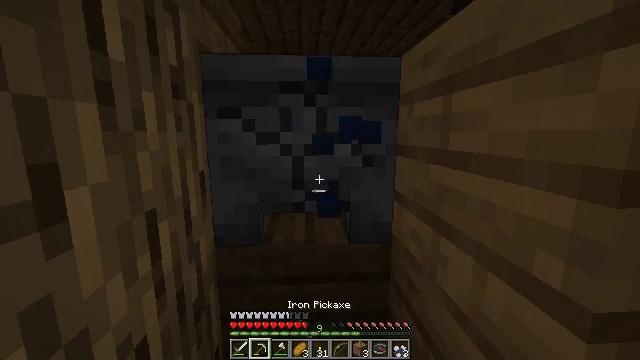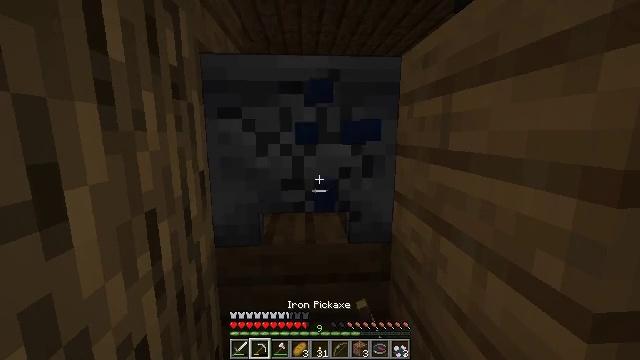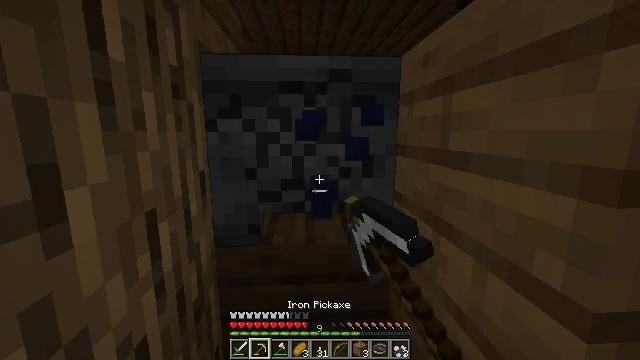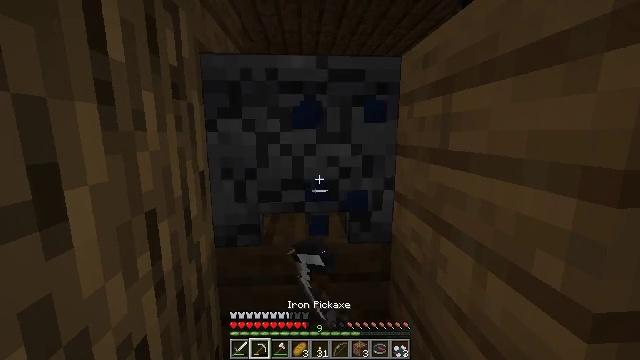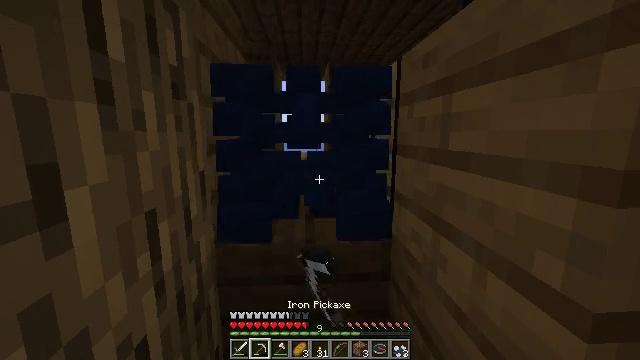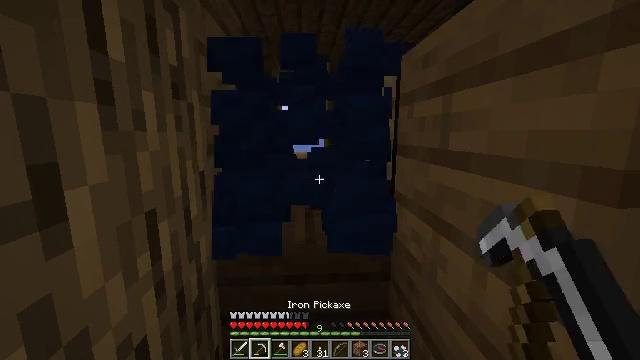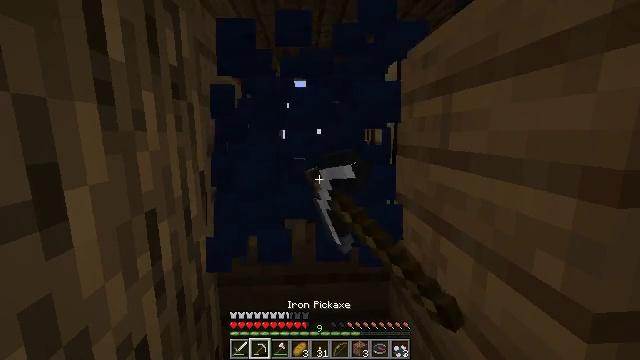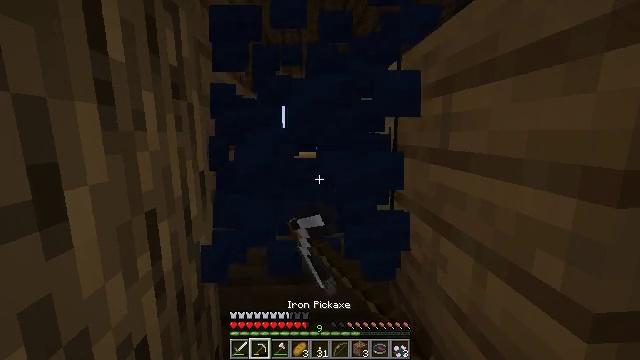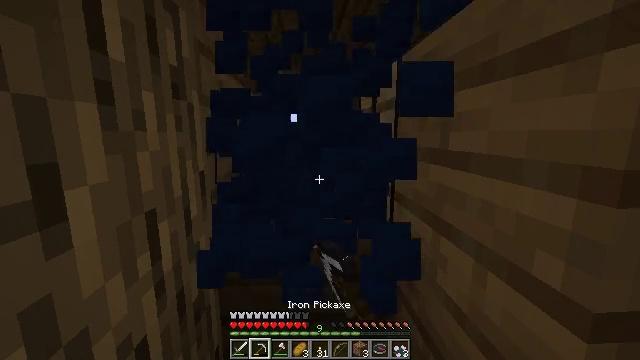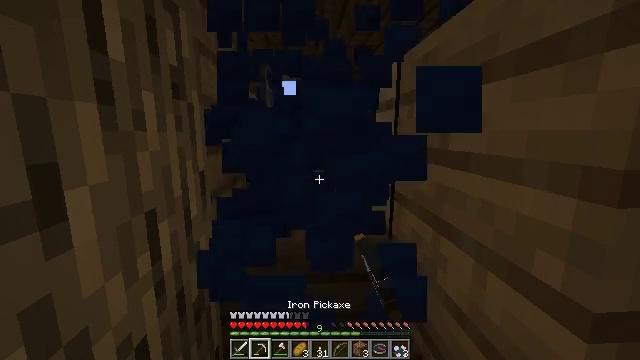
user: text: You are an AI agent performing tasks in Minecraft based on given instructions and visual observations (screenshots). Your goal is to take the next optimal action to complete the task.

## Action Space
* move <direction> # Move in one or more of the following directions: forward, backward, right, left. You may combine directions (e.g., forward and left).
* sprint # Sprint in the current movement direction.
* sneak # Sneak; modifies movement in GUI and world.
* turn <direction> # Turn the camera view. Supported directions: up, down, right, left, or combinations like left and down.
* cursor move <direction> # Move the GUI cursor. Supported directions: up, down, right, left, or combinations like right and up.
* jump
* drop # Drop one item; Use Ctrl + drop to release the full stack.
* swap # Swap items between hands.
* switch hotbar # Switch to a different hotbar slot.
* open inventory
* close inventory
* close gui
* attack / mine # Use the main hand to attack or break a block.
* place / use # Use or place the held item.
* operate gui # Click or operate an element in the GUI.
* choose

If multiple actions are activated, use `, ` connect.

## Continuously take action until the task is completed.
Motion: motion action
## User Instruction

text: Mine the cauldron block.
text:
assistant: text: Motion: attack / mine
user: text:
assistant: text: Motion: attack / mine
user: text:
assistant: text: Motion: attack / mine
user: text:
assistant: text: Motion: attack / mine
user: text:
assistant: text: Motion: attack / mine
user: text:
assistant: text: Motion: attack / mine
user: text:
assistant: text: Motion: attack / mine
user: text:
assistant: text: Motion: no_op
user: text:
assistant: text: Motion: no_op
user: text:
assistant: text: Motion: no_op